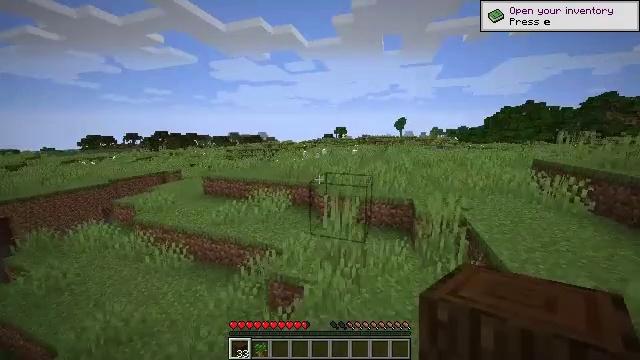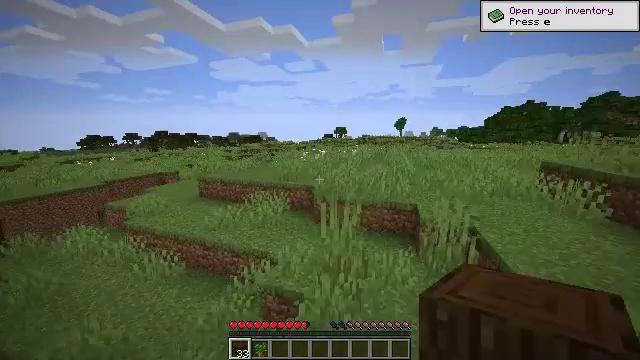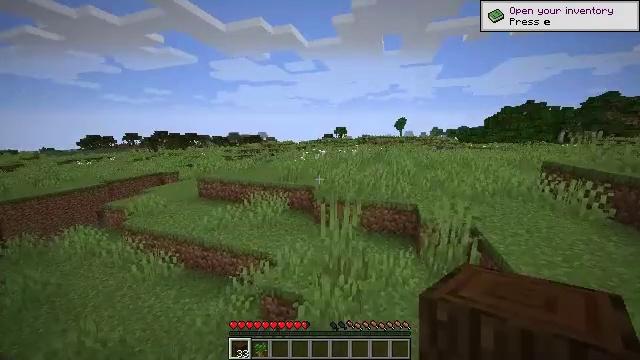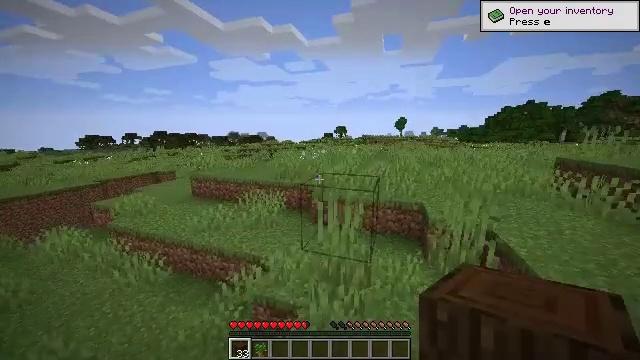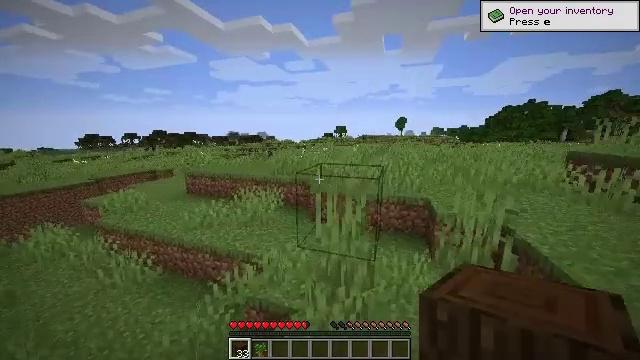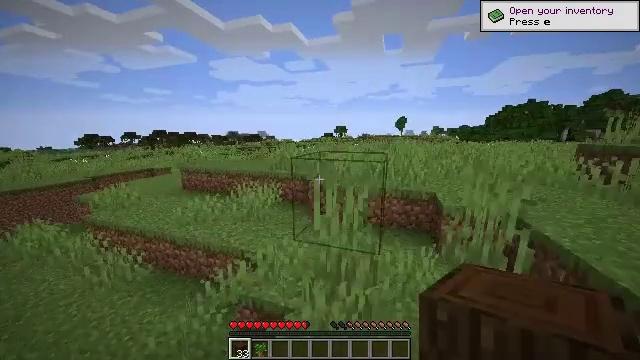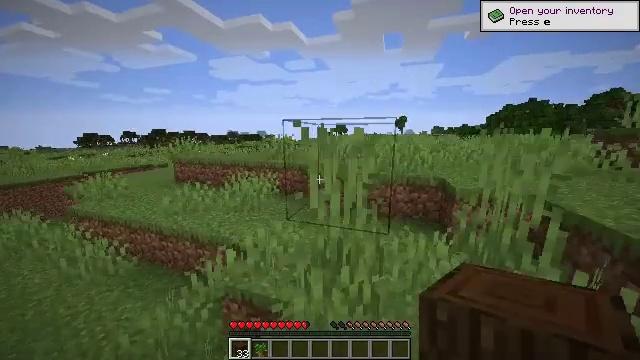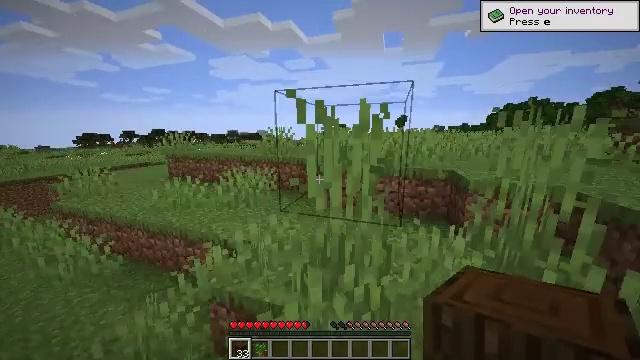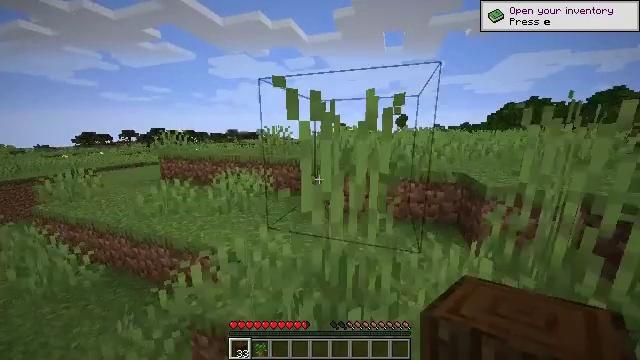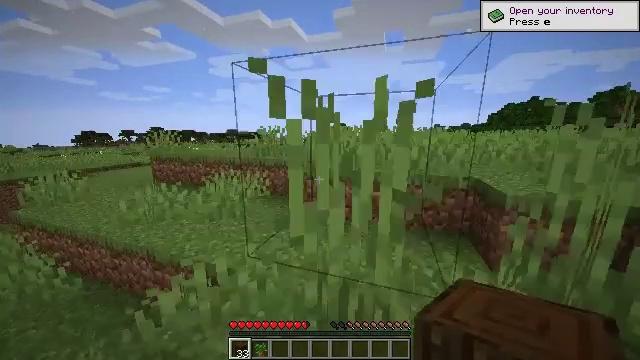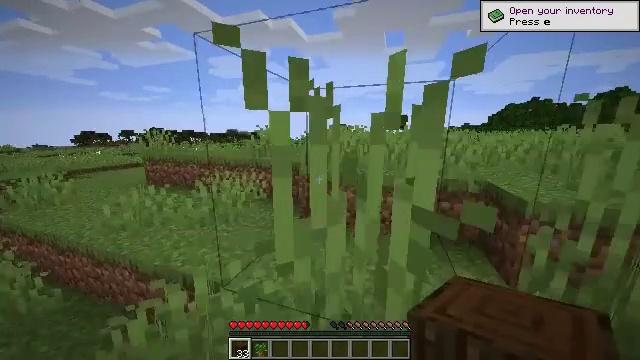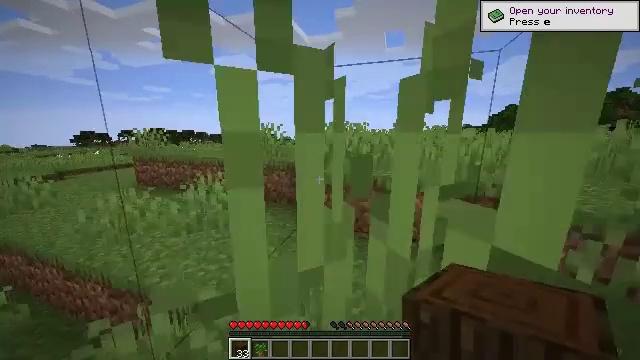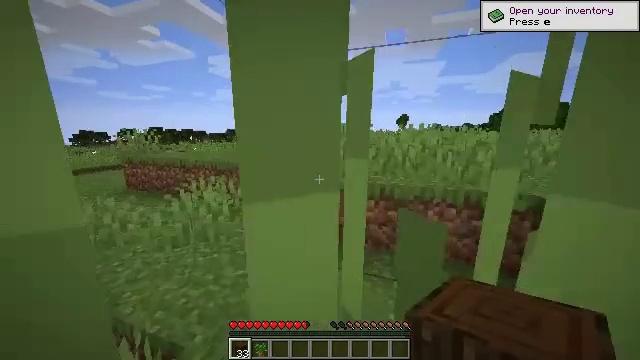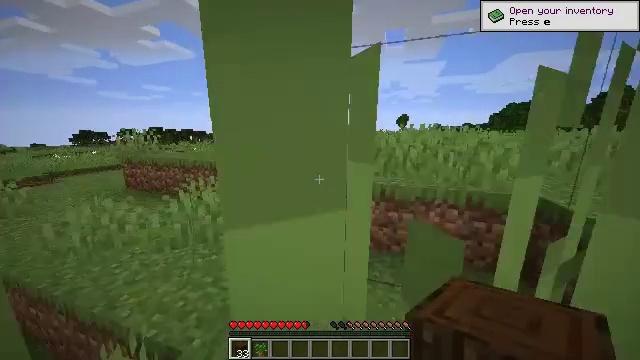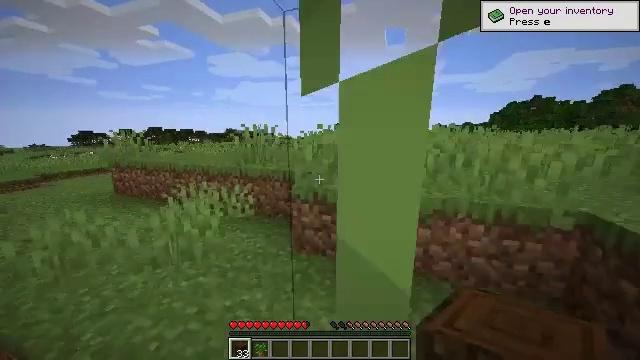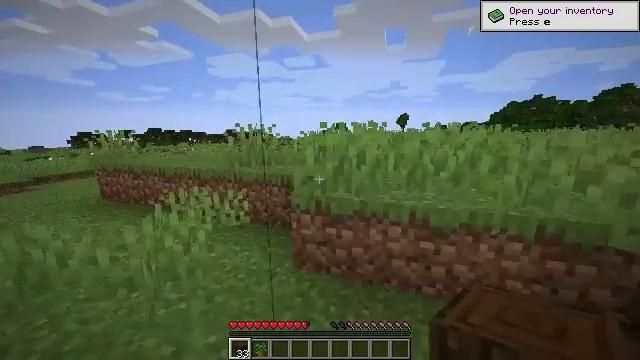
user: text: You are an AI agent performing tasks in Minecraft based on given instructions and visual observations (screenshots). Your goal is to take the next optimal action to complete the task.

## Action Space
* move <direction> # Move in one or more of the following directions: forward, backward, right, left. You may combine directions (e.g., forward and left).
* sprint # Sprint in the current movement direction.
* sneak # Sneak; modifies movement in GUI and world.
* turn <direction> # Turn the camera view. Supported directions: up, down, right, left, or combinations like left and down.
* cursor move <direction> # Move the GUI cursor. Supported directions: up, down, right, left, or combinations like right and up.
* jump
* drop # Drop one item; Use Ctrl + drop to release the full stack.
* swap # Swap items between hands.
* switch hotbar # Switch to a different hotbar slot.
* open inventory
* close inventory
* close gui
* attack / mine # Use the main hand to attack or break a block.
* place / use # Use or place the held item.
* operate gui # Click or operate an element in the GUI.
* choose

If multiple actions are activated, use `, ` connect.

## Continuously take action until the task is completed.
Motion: motion action
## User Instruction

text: Turn dark oak logs into dark oak planks.
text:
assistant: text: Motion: move forward, jump
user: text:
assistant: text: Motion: move forward, jump
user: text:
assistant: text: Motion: move forward, jump
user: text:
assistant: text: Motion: move forward
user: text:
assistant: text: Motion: move forward
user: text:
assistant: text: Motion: move forward
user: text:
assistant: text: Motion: move forward
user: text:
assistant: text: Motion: move forward
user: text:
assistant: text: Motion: move forward
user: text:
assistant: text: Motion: move forward
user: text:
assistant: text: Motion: move forward
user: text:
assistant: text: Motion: move forward
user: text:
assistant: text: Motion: move forward
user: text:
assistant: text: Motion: move forward
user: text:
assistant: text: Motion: move forward
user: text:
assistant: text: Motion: move forward
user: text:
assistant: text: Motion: move forward
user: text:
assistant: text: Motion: move forward, jump
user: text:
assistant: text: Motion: move forward, jump
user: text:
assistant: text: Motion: move forward, jump
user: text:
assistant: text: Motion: move forward, jump
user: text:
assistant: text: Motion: move forward, jump
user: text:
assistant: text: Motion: move forward, jump
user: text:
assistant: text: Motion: move forward, jump
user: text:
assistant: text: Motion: move forward, jump
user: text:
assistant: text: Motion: move forward, jump
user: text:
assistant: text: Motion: move forward, turn left and down, jump
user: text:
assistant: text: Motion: move forward, turn left and down, jump
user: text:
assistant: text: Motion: move forward, turn left and down, jump
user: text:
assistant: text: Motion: move forward, turn left, jump